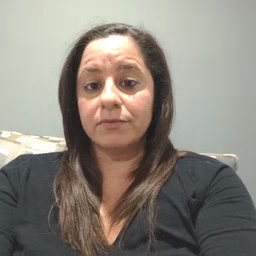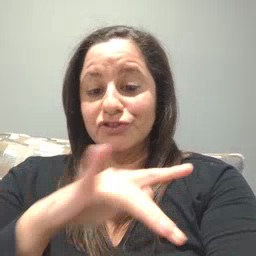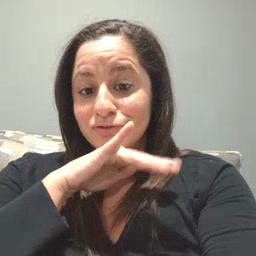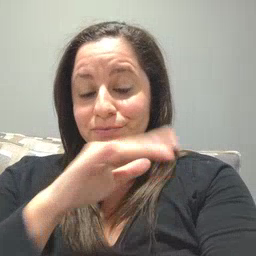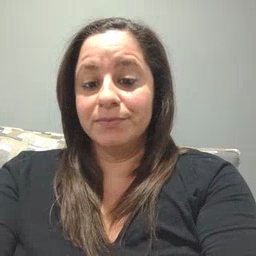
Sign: dirty